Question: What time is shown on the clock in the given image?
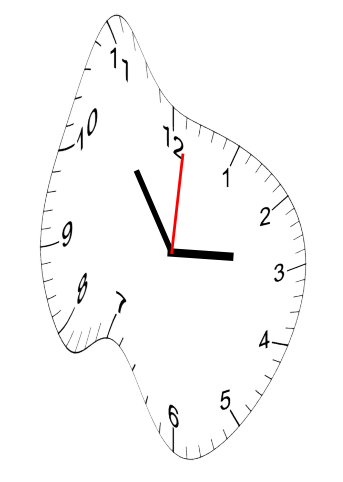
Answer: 02:54:01